Question: This is the error I get:

The line in question in the un-minified jQuery 1.7.2 javascript file:
'''
error: function( msg ) {
throw new Error( msg );
},
'''
From this, there is no way to figure out where the error is (or at least it isn't clear to me). I found that uncommenting this line from a jQuery plugin (<URL> causes the error to stop:
'''
$("#my_div").jmpress();
'''
but I can't get greater granularity than that. Any debugging tips to help me find out where this JSON parsing is happening?
=== ===
using JSON.parse, I was able to track down this particular string that was attempting to be parsed as a string:
'''
_FB_f3757ad5f032398xd_action=proxy_ready&data
'''
but can't nail down where it is coming into my code, but from the "" prefix it seems as though this string is part of the Facebook JS SDK (which I am using)
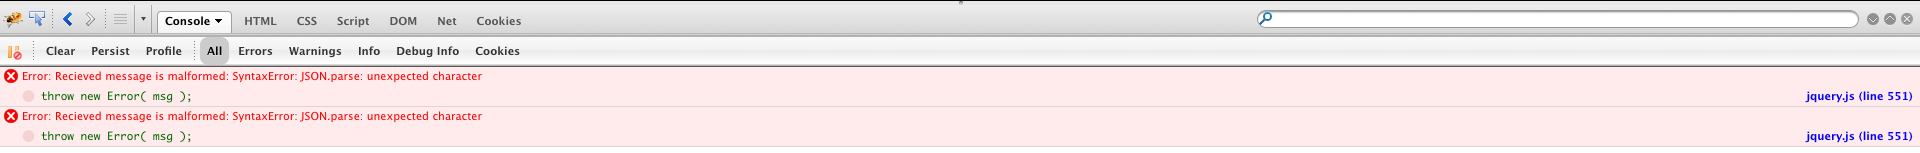
Answer: Ok, looking at the source code of jmpress it comes from the cross-origin iframe messaging. Basically jmpress <URL>:
'''
window.addEventListener("message", function(event) {
// We do not test orgin, because we want to accept messages
// from all orgins
try {
var json = JSON.parse(event.data);
switch(json.type) {
case "select":
// TODO SECURITY filter targetId
$.each(eventData.settings.presentationMode.transferredValues, function(idx, name) {
eventData.current[name] = json[name];
});
$(eventData.jmpress).jmpress("select", {step: "#"+json.targetId, substep: json.substep}, json.reason);
break;
case "listen":
current.selectMessageListeners.push(event.source);
break;
case "ok":
clearTimeout(current.presentationPopupTimeout);
break;
case "read":
try {
event.source.postMessage(JSON.stringify({type: "url", url: window.location.href, notesUrl: eventData.settings.presentationMode.notesUrl}), "*");
} catch(e) {
$.error("Cannot post message to source: " + e);
}
break;
default:
throw "Unknown message type: " + json.type;
}
} catch(e) {
$.error("Recieved message is malformed: " + e);
}
});
'''
So all iframes that post to the main window, will go through this event handler and log the error when they pass invalid JSON. It looks like you have a facebook iframe on your website, that posts messages to the main window. Try removing all of those and see if the errors disappear.